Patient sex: M
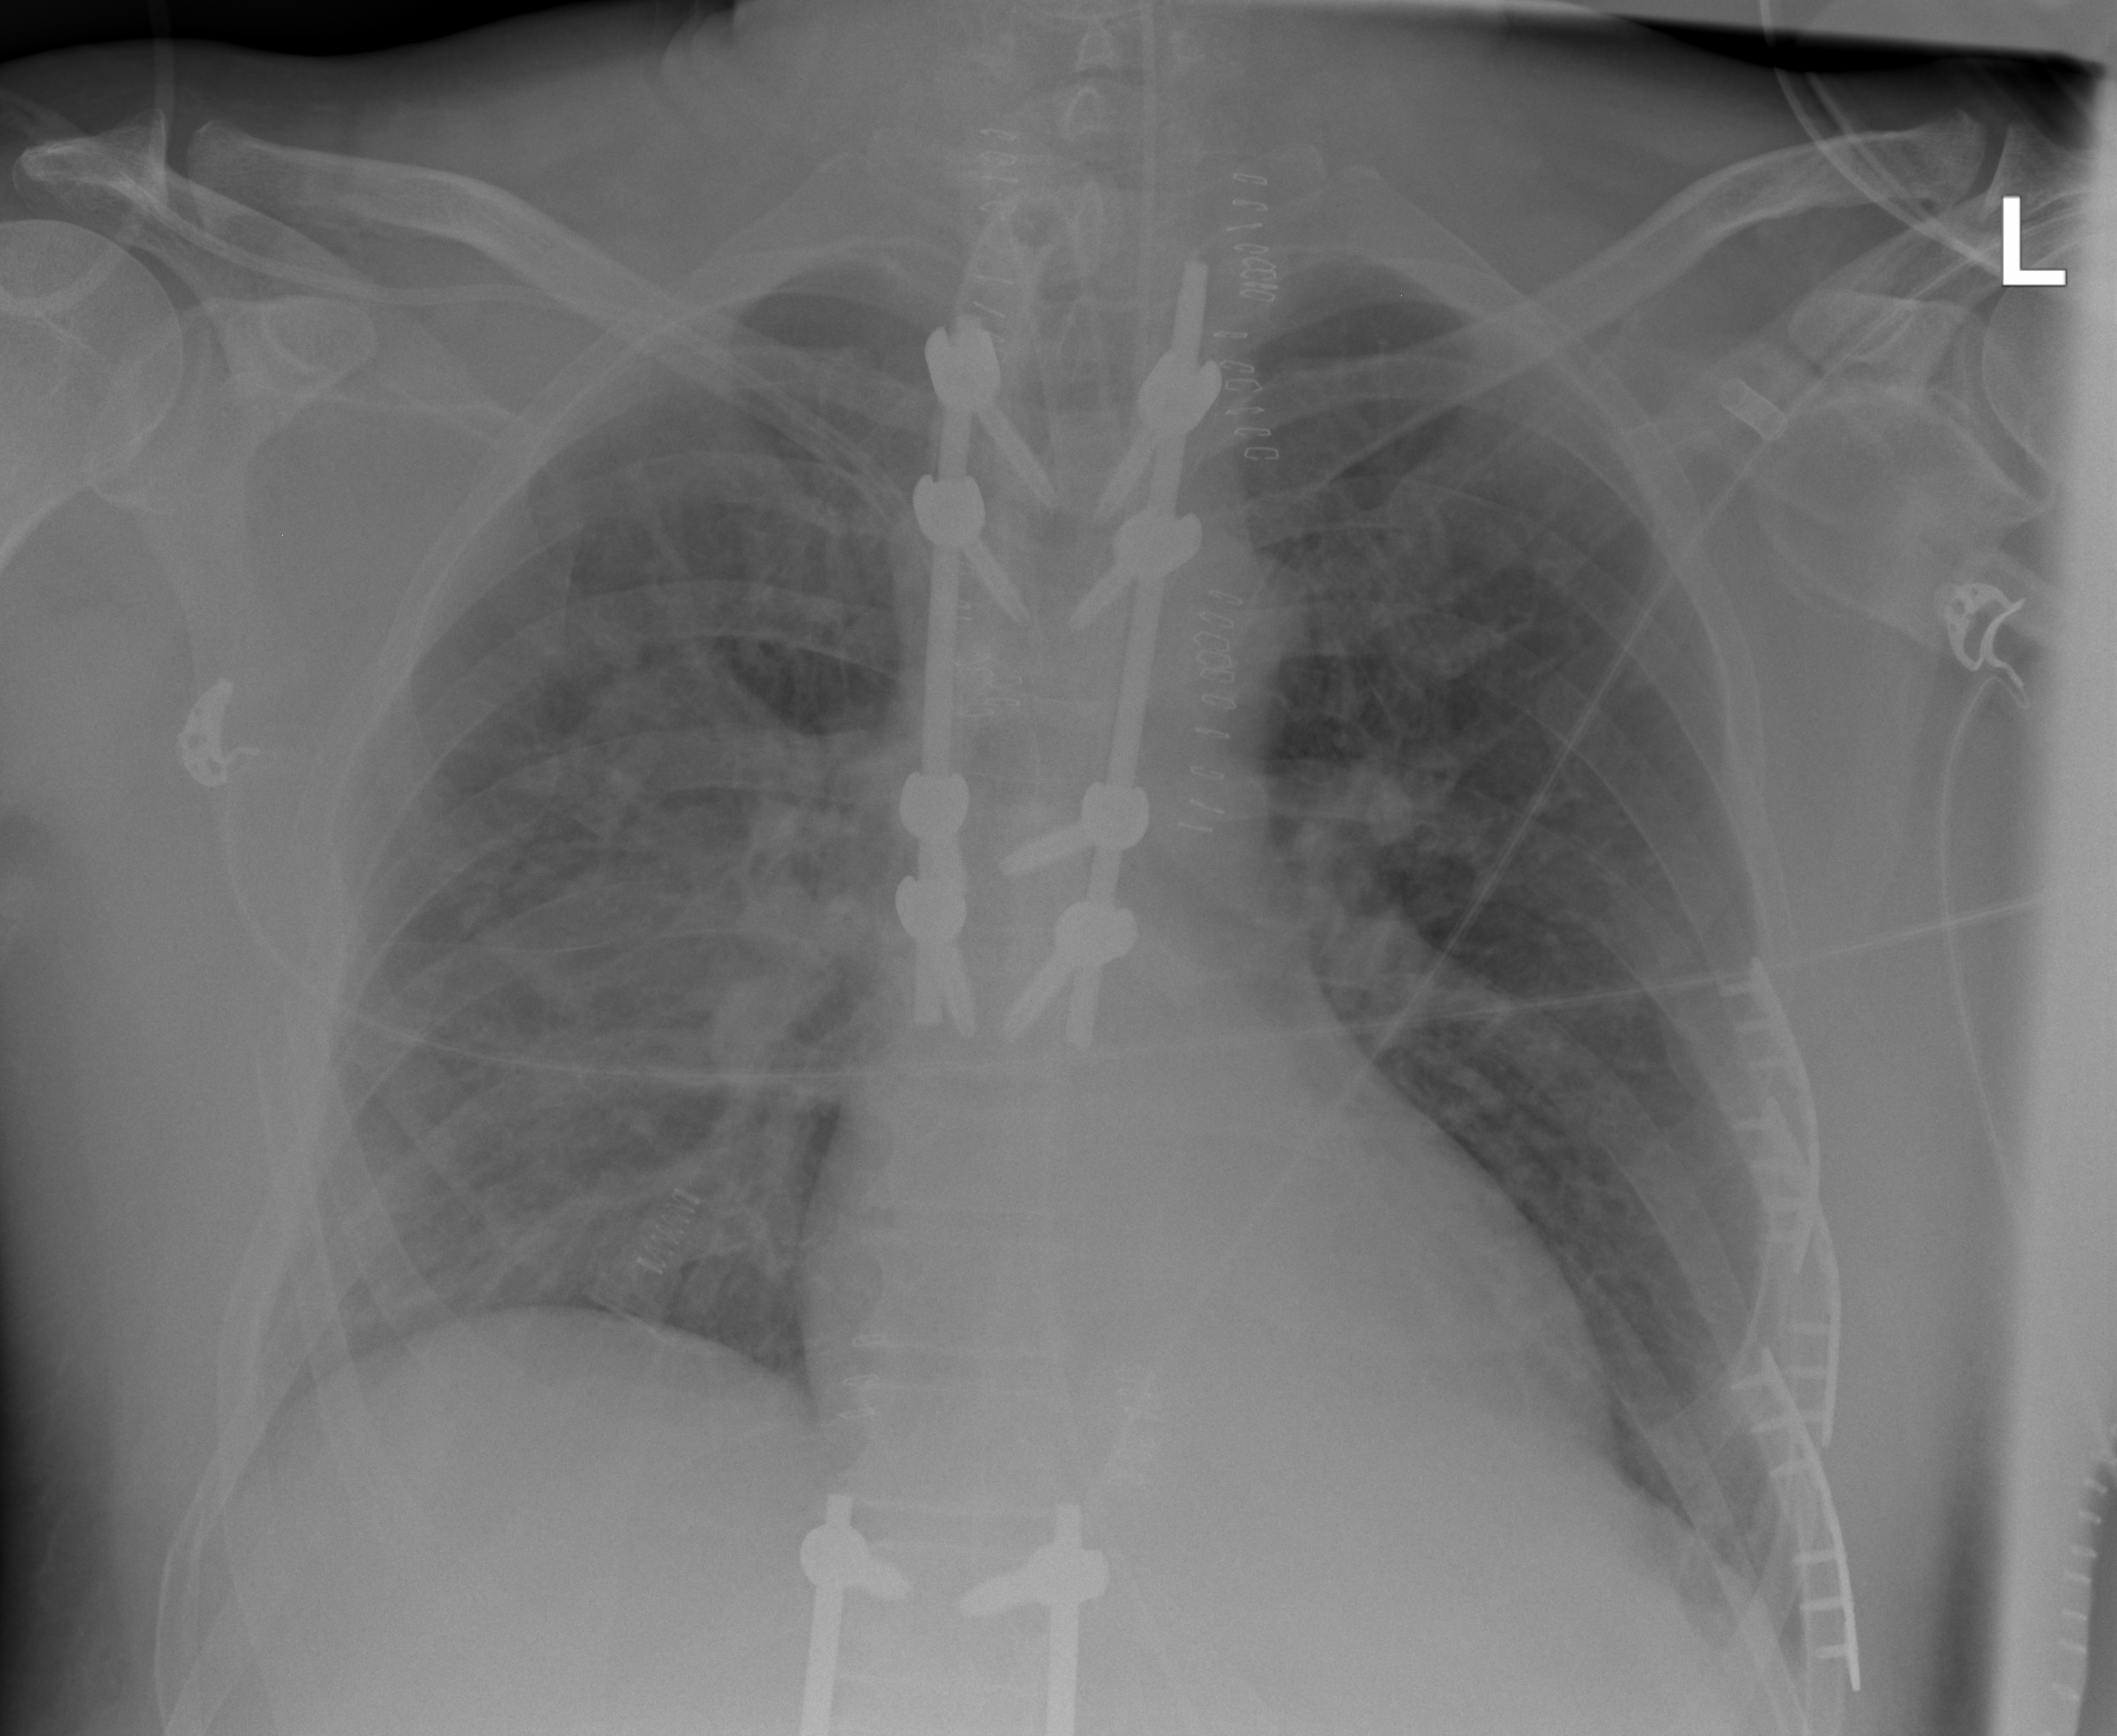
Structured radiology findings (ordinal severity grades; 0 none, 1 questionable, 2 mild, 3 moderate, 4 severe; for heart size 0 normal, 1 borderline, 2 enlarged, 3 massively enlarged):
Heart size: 0
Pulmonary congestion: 2
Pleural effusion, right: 2
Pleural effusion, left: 1
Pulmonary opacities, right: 3
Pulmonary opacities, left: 0
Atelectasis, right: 2
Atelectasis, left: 1